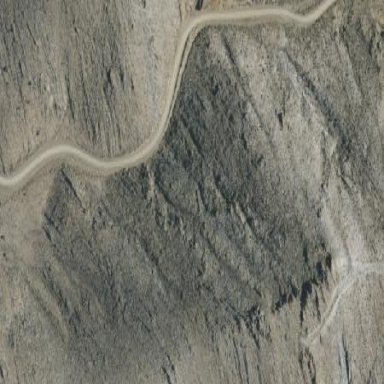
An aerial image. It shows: Landscape dominated by bare rock.